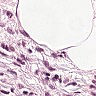
Metastatic tissue present: yes